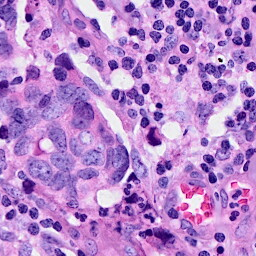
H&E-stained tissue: Breast